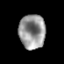
Tissue: prostate
Cell type: T cells
Senescence score: 0.2954
Nuclear area (px): 885
Mean DAPI intensity: 150.384